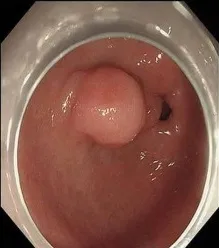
Endoscopic performance. A. A submucosal protuberant lesion in the gastric antrum with well-defined borders.
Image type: endoscopy (gi_endoscopy)